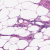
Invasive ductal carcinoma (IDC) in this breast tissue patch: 0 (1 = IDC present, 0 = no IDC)